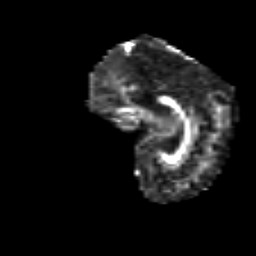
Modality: FA
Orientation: sagittal
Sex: male
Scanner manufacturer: siemens
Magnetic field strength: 3 T
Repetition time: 5 s
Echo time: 0.071 s